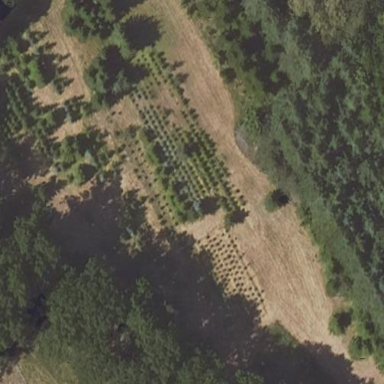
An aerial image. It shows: Plant nursery.